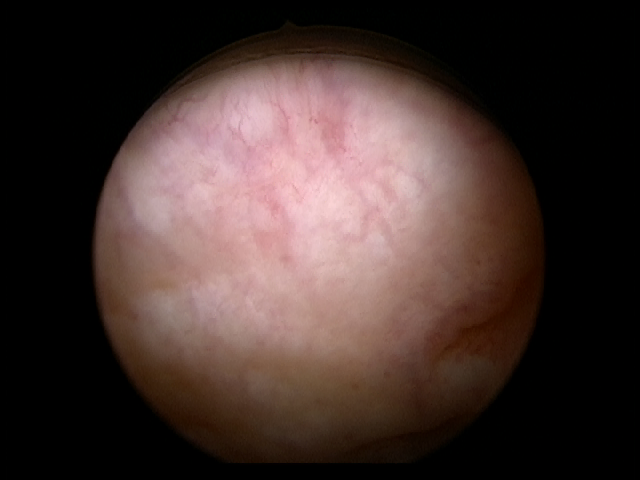
Modality: WLC
Class: Non-malignant
Subclass: BenignNOS
Lesion: L1
Morphology: Non-papillary
Bladder cancer association: No